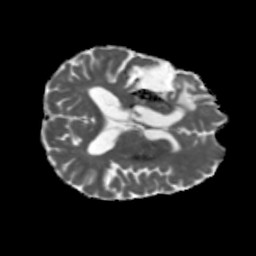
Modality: MD
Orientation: axial
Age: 61
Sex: male
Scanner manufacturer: siemens
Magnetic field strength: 3 T
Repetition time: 5.47 s
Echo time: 0.0854 s